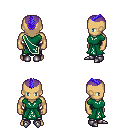
a pixel art fantasy rpg character, male body template, human, tanned skin, sash dress, metal pants, blue short mohawk hairstyle, metal boots, four views (front, back, left, right), 2x2 character sprite sheet, small pixel art, hard edges, no anti-aliasing